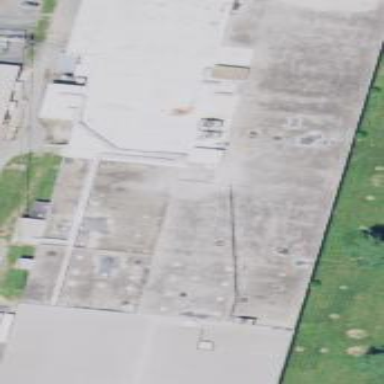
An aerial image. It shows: Industrial building.